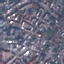
Label: Residential